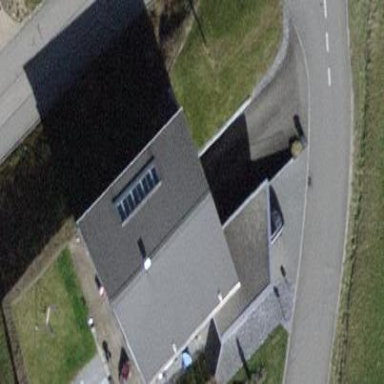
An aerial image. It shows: Building with tile roof.